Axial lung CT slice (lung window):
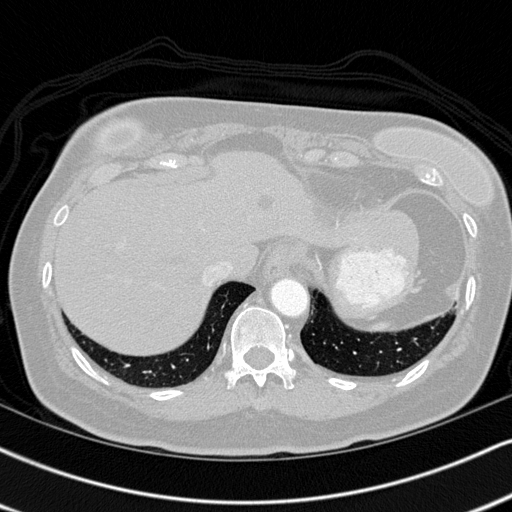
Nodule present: no